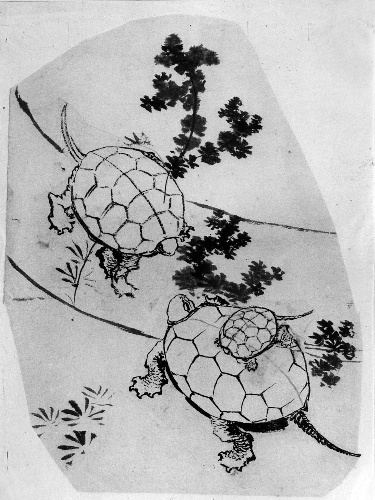
Artist: Katsushika Hokusai
Artist bio: Japanese, Tokyo (Edo) 1760–1849 Tokyo (Edo)
Date: 18th–19th century
Object type: Drawing
Classification: Paintings
Medium: Ink on paper
Culture: Japan
Period: Edo period (1615–1868)
Dimensions: 11 3/8 x 8 3/8 in. (28.9 x 21.3 cm)
Department: Asian Art
Credit line: Gift of Annette Young, in memory of her brother, Innis Young, 1956
Accession year: 1956
Repository: Metropolitan Museum of Art, New York, NY
Tags: Turtles